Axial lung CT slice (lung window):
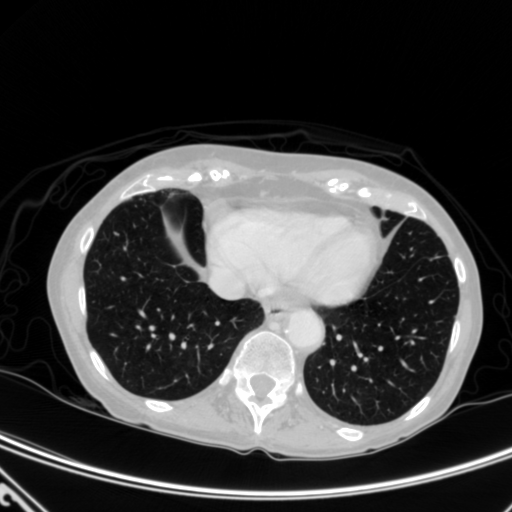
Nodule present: no